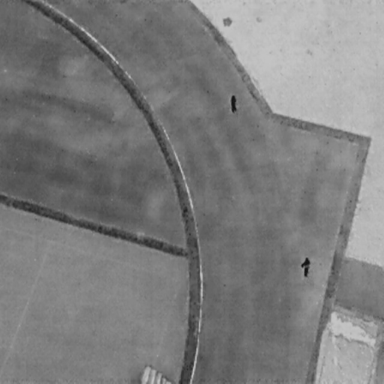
There are two People in the infrared image.